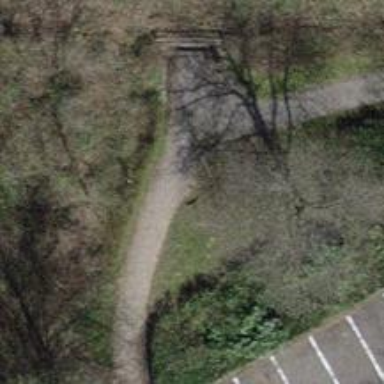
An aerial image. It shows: Bollard.